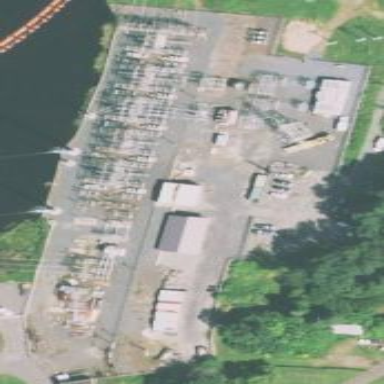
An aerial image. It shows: Outdoor distribution substation.